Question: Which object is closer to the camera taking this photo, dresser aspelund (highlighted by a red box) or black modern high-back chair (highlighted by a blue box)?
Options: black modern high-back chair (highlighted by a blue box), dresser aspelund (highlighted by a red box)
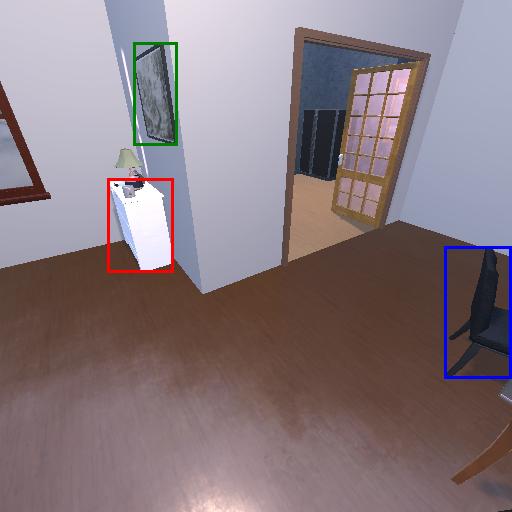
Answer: black modern high-back chair (highlighted by a blue box)